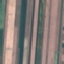
Label: AnnualCrop